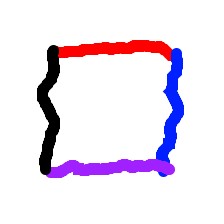
Shape: square